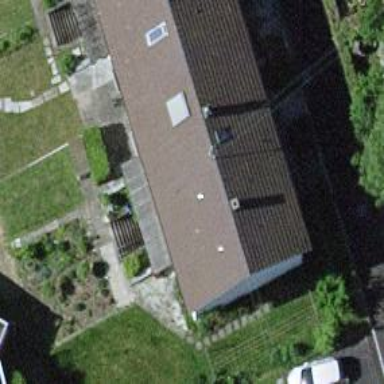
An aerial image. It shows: Terrace building.